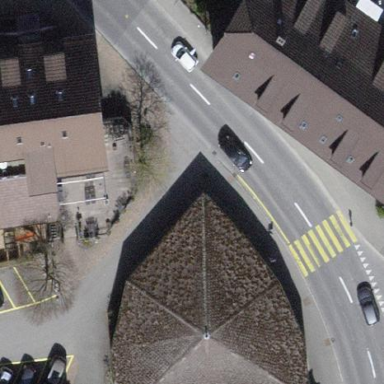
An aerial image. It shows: House with furniture shop.